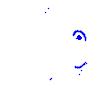
Particle: pion